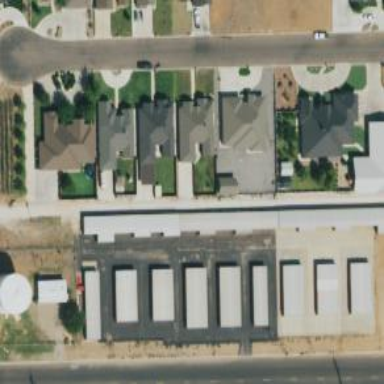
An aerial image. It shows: Commercial area with storage rental shop.